Field crop: maize
Growth stage: 2
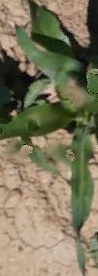
Species: maize